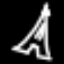
Label: The Eiffel Tower